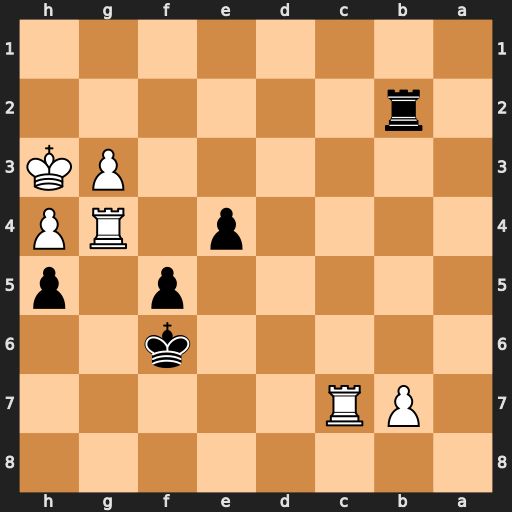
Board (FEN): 8/1PR5/5k2/5p1p/4p1RP/6PK/1r6/8
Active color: b
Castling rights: -
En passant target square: -
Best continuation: hxg4#